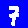
Digit: 7